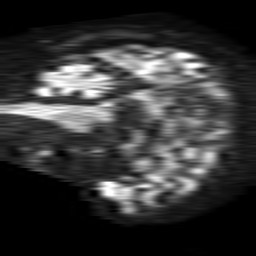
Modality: TRACE
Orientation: sagittal
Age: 65
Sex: female
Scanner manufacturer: philips
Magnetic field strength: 1.5 T
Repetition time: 4.6 s
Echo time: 0.08517 s